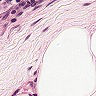
Metastatic tissue present: no